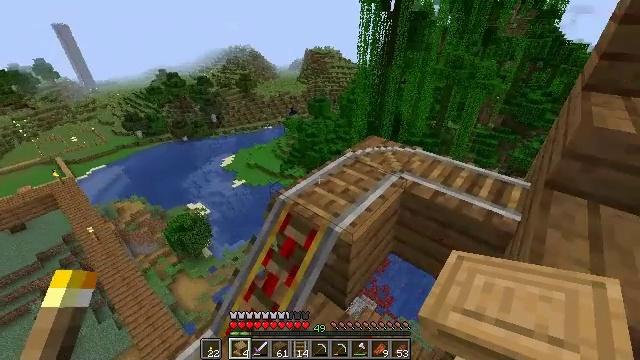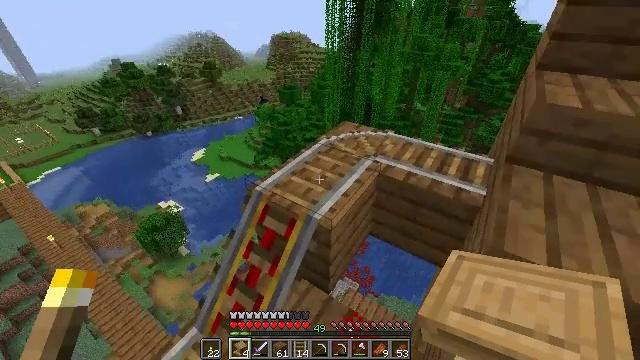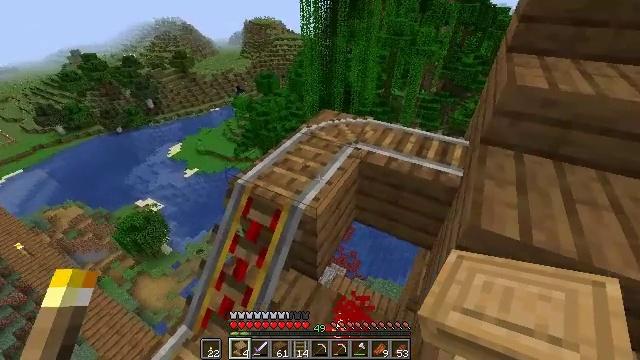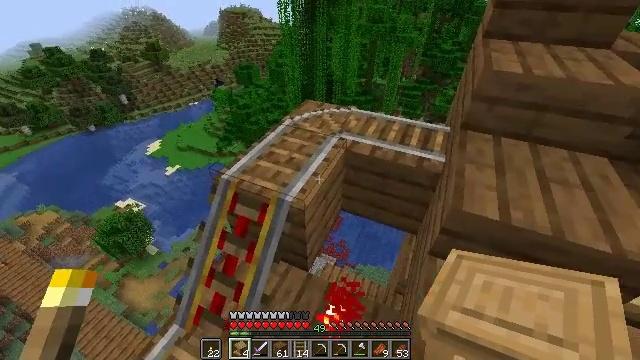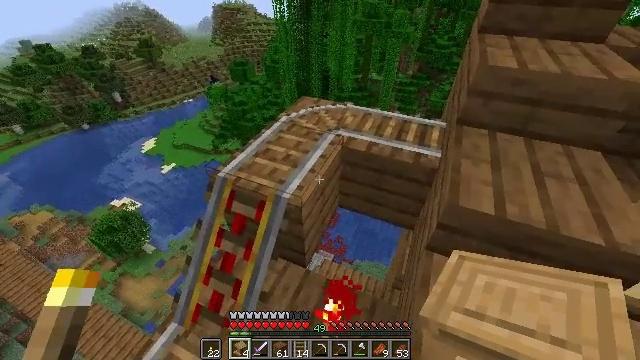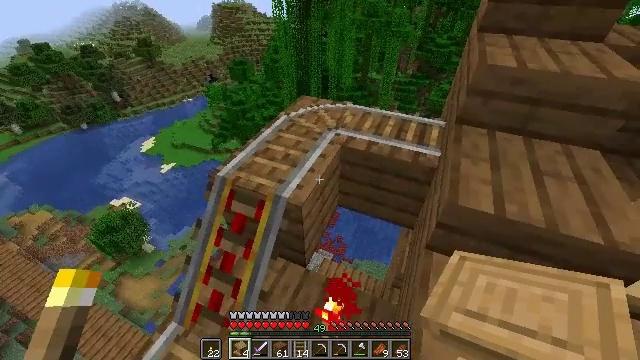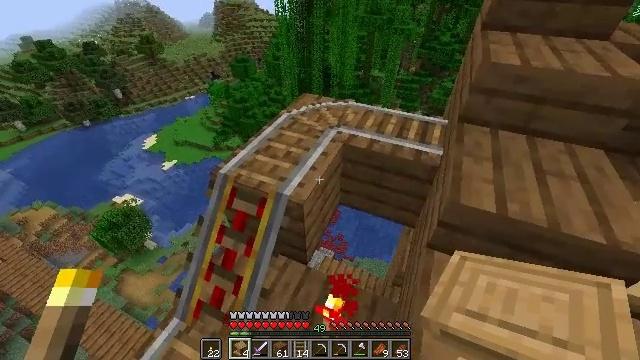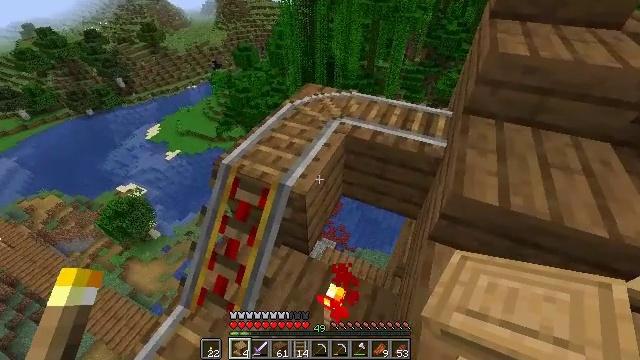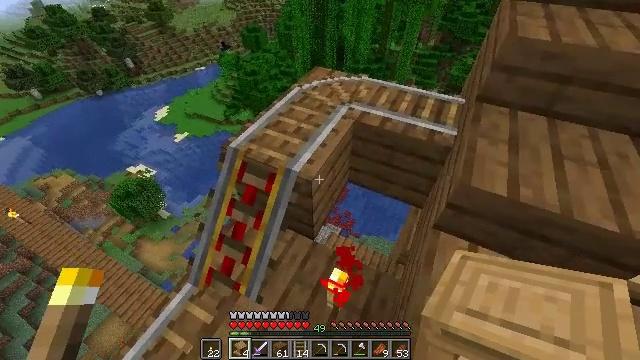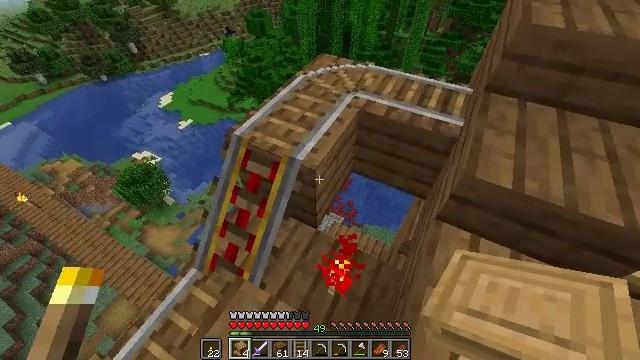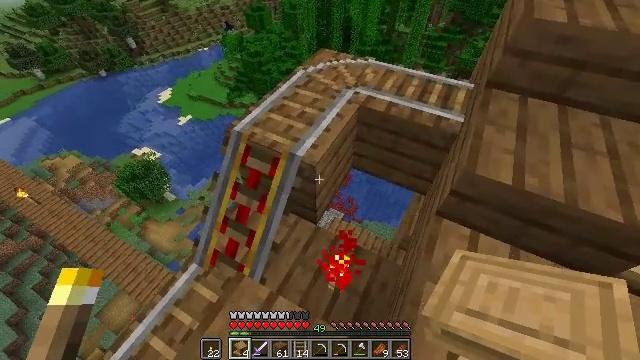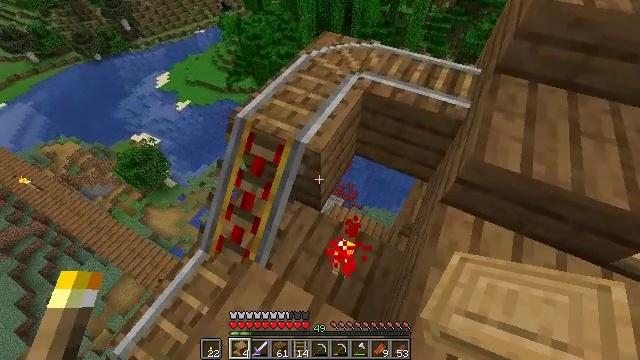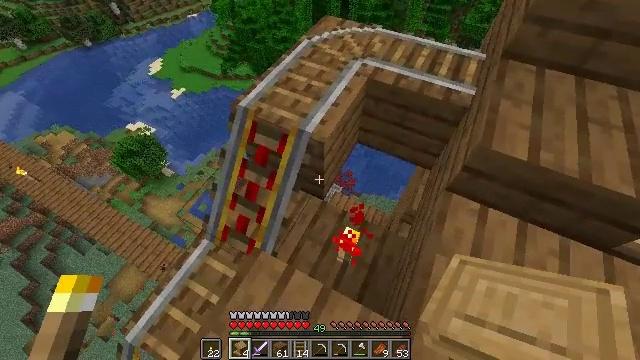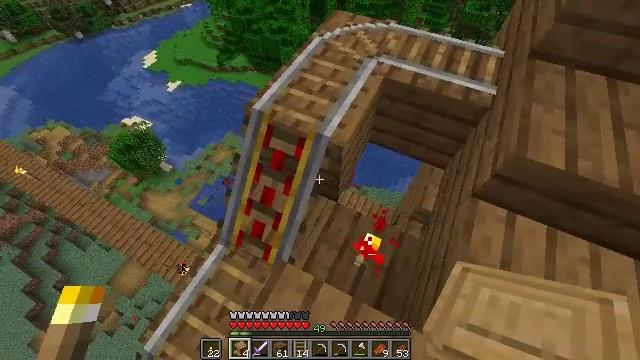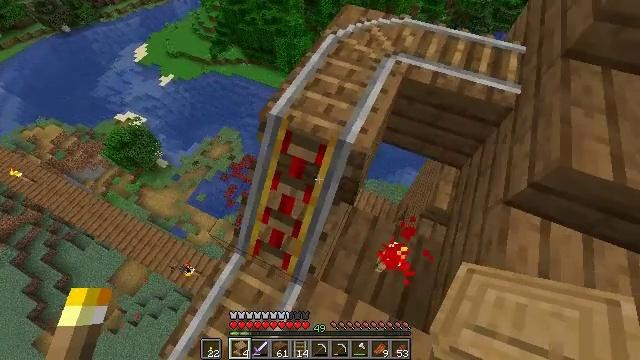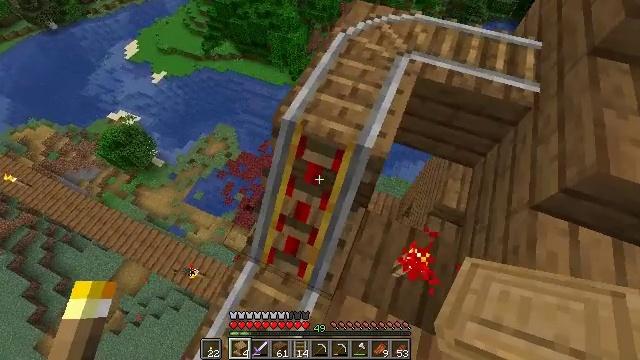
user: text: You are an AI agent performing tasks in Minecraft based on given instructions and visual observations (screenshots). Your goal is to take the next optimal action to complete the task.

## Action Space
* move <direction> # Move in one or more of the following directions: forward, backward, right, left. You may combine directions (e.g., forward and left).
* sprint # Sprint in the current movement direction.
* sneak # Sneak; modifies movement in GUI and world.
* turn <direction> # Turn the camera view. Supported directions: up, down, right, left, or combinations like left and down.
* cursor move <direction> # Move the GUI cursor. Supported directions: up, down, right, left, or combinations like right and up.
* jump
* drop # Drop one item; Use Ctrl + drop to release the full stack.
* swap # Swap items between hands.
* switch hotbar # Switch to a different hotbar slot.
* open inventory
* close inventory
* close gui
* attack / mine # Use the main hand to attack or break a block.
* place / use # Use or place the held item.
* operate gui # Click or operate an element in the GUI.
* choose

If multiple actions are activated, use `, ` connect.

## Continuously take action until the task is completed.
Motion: motion action
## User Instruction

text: Break spruce planks from a structure.
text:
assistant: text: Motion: turn right and down
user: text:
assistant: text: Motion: turn right and down
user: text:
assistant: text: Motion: turn right and down
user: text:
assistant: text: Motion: no_op
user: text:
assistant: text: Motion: no_op
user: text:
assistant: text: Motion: no_op
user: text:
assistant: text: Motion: turn down
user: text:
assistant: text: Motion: turn left and down
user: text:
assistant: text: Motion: turn left and down
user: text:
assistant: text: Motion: no_op
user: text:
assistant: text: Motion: move left, turn down
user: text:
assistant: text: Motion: move forward and move left, turn down
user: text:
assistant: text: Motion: move forward and move left, turn down
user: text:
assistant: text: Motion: move forward and move left, turn right and down
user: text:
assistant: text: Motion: move forward and move left, turn right and down
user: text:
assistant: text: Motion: move forward, turn right
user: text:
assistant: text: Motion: turn right
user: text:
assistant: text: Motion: turn right
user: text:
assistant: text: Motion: turn right
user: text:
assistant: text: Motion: turn right
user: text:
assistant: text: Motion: turn right and up
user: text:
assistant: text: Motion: turn right and up
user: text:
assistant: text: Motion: turn right
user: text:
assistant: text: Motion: no_op
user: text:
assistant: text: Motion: no_op
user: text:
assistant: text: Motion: no_op
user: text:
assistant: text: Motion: move right
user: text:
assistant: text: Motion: move right
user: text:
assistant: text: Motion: move right
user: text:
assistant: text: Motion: move right